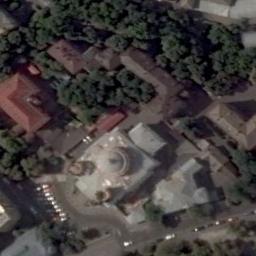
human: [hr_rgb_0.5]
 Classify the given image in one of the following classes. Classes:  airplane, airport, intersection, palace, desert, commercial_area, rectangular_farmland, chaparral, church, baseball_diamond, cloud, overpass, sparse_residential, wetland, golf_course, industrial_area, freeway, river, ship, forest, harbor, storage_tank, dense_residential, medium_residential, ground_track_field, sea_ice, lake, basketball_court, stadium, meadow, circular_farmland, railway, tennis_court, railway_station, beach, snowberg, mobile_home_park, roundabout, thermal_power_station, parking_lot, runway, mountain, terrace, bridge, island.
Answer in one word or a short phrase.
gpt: church